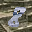
Label: 8